Question: I'm working on the following program. My task is to set the program to choose a random word so then the user can guess it I added the following math.random() method but it does not work here is the code:
'''
var words_to_be_guessed = ["VIENNA", "HELSINKI", "COPENHAGEN",
"LONDON", "BERLIN", "AMSTERDAM"] ;
// here is what I added
var words_to_be_guessedd = words_to_be_guessed[Math.floor(Math.random()*words_to_be_guessed.lenght)];
var guessed_characters = [ '-', '-', '-', '-', '-', '-', '-', '-', '-', '-',
'-', '-', '-', '-', '-', '-', '-', '-', '-', '-',
'-', '-', '-', '-', '-', '-', '-', '-', '-', '-' ] ;
guessed_characters = guessed_characters.slice(0, word_to_be_guessed.length);
function string_array_to_string(given_array_of_strings){
var string_to_return = "";
for (string_index in given_array_of_strings){
string_to_return = string_to_return + given_array_of_strings[string_index];
}
return string_to_return;
}
'''
I get this:

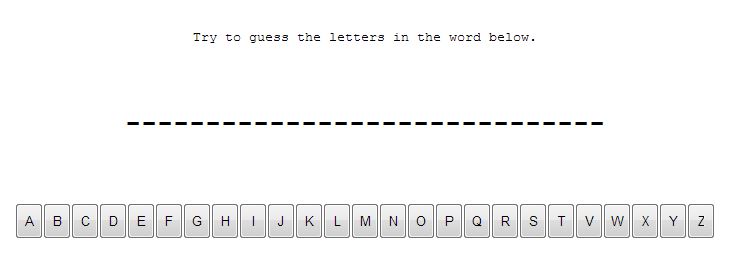
Answer: Aside from the typo in 'length', there's a typo in this line:
'''
guessed_characters = guessed_characters.slice(0, word_to_be_guessed.length);
'''
Should be:
'''
guessed_characters = guessed_characters.slice(0, words_to_be_guessed.length);
^
'''
Also, a simpler way to build a array of dashes of the desired length would be this:
'''
Array(5).join('-').split('');
'''
(Where '5' is the desired length, in your case, 'word_to_be_guessed.length')
Exlanation:
'''
Array(5) // Create an array with 5 'undefined' elements. Result: [undefined, undefined, undefined, undefined, undefined];
.join('-') // Join these empty elements with a dash. Result: "-----";
.split(''); // Split this string at every character. Result: ["-", "-", "-", "-;"]
'''